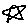
Label: star